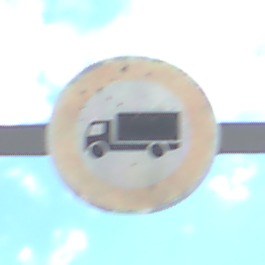
Verkehrszeichen: VerbotFuerKraftfahrzeugeUeberDreiKommaFuenfTonnen
Umgebung: Outdoor, Nature
Tageszeit: Midday
Wetter: PartlyCloudy
Licht: Natural
Jahreszeit: Autumn
Kontrast: HighContrast